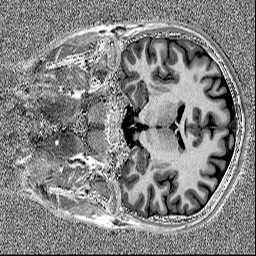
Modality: MP2RAGE
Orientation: coronal
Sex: male